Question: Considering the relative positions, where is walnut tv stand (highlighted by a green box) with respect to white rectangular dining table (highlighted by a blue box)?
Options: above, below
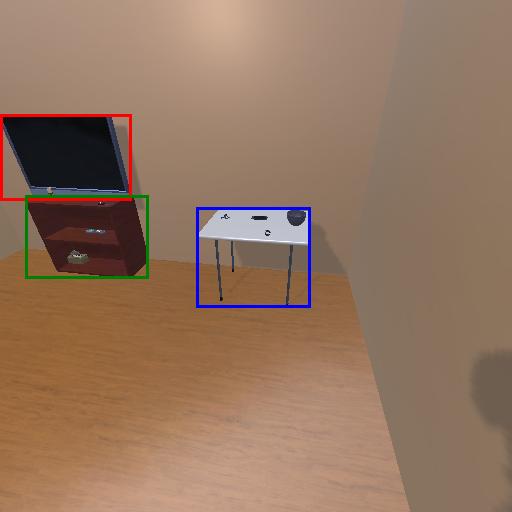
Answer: above